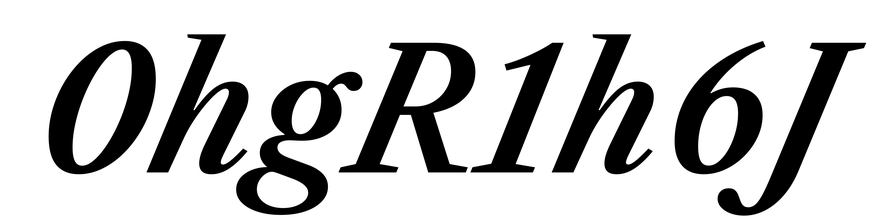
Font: LibreCaslonText-Italic_SemiBold_Italic